Question: i want to show complete list of last 30 days
here is my query:
'''
select Distinct DATE_FORMAT(transactions.transaction_date,'%c-%d-%Y') as transaction_date,sum(amount)as Amount from transactions group by DATE_FORMAT(transactions.transaction_date,'%c-%d-%Y')
'''
and here is my query result:

but i want
'''
transaction_date Amount
1-01-2014 0
2-01-2014 0
'''
upto so on how i get the complete result?
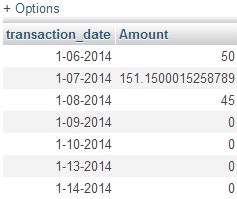
Answer: The typical approach here is to first write a query that gets the list of dates you want, then use an outer join to associate the transaction amounts for the dates in that range on which there were transactions.
My recommendation is to install <URL> table to generate the date list.
For example you can run a query like this to get the last 30 days (exclusive of today):
'''
select (current_date() - interval n day) as day
from common_schema.numbers
where n between 1 and 30
order by day
'''
Then you can combine that with your existing query to get the desired result (I made some other small changes to your query to limit it to the relevant date range and to use 'DATE()' instead of 'DATE_FORMAT()' for the sake of simplicity):
'''
select days.day, coalesce(transactions_rollup.total,0)
from
(
select (current_date() - interval n day) as day
from common_schema.numbers
where n between 1 and 30
) days
left outer join (
select date(transaction_date) as day, sum(amount) as total
from transactions
where transaction_date >= current_date() - interval 30 day
and transation_date < current_date()
group by date(transaction_date)
) transactions_rollup on transactions_rollup.day = days.day
order by days.day
'''